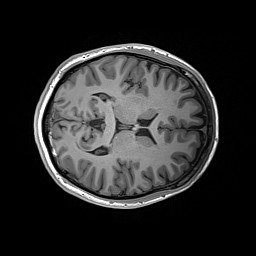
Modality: T1w
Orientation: axial
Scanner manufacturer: siemens
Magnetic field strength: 3 T
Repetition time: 2.2 s
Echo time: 0.00244 s